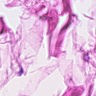
Metastatic tissue present: no